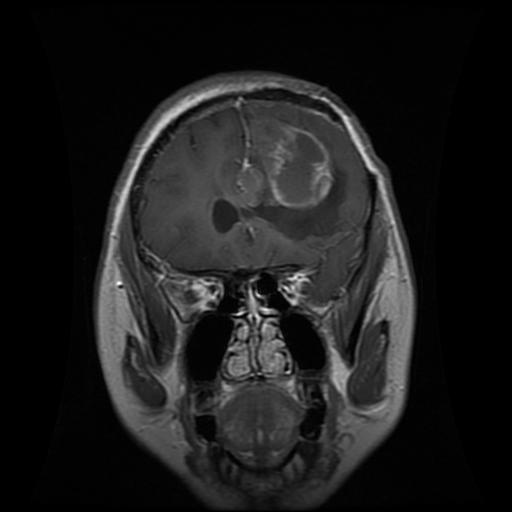
Label: glioma